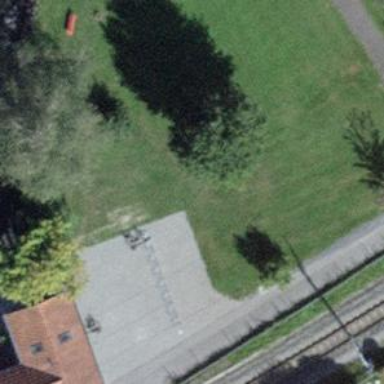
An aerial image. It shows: Bicycle parking area with wall loops for securing bikes.